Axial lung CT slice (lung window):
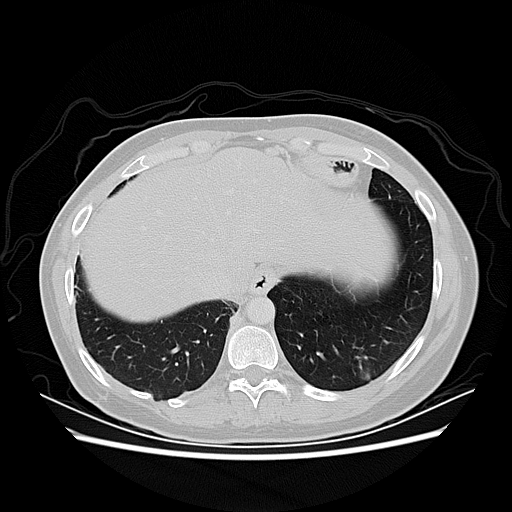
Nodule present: no